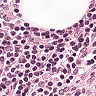
Metastatic tissue present: no